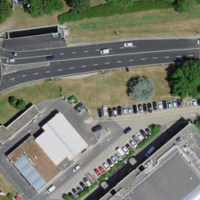
EUNIS habitat code: 54
Species observed at this site:
Pterocarya fraxinifolia